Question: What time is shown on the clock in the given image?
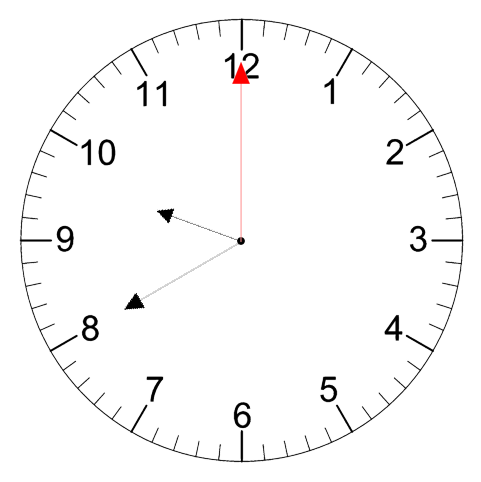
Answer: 09:40:00